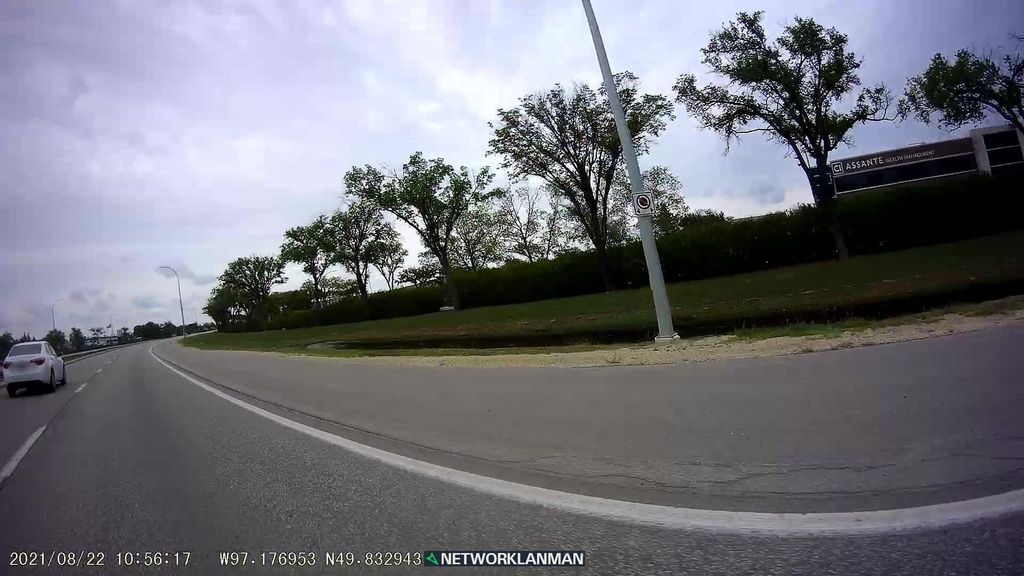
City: winnipeg